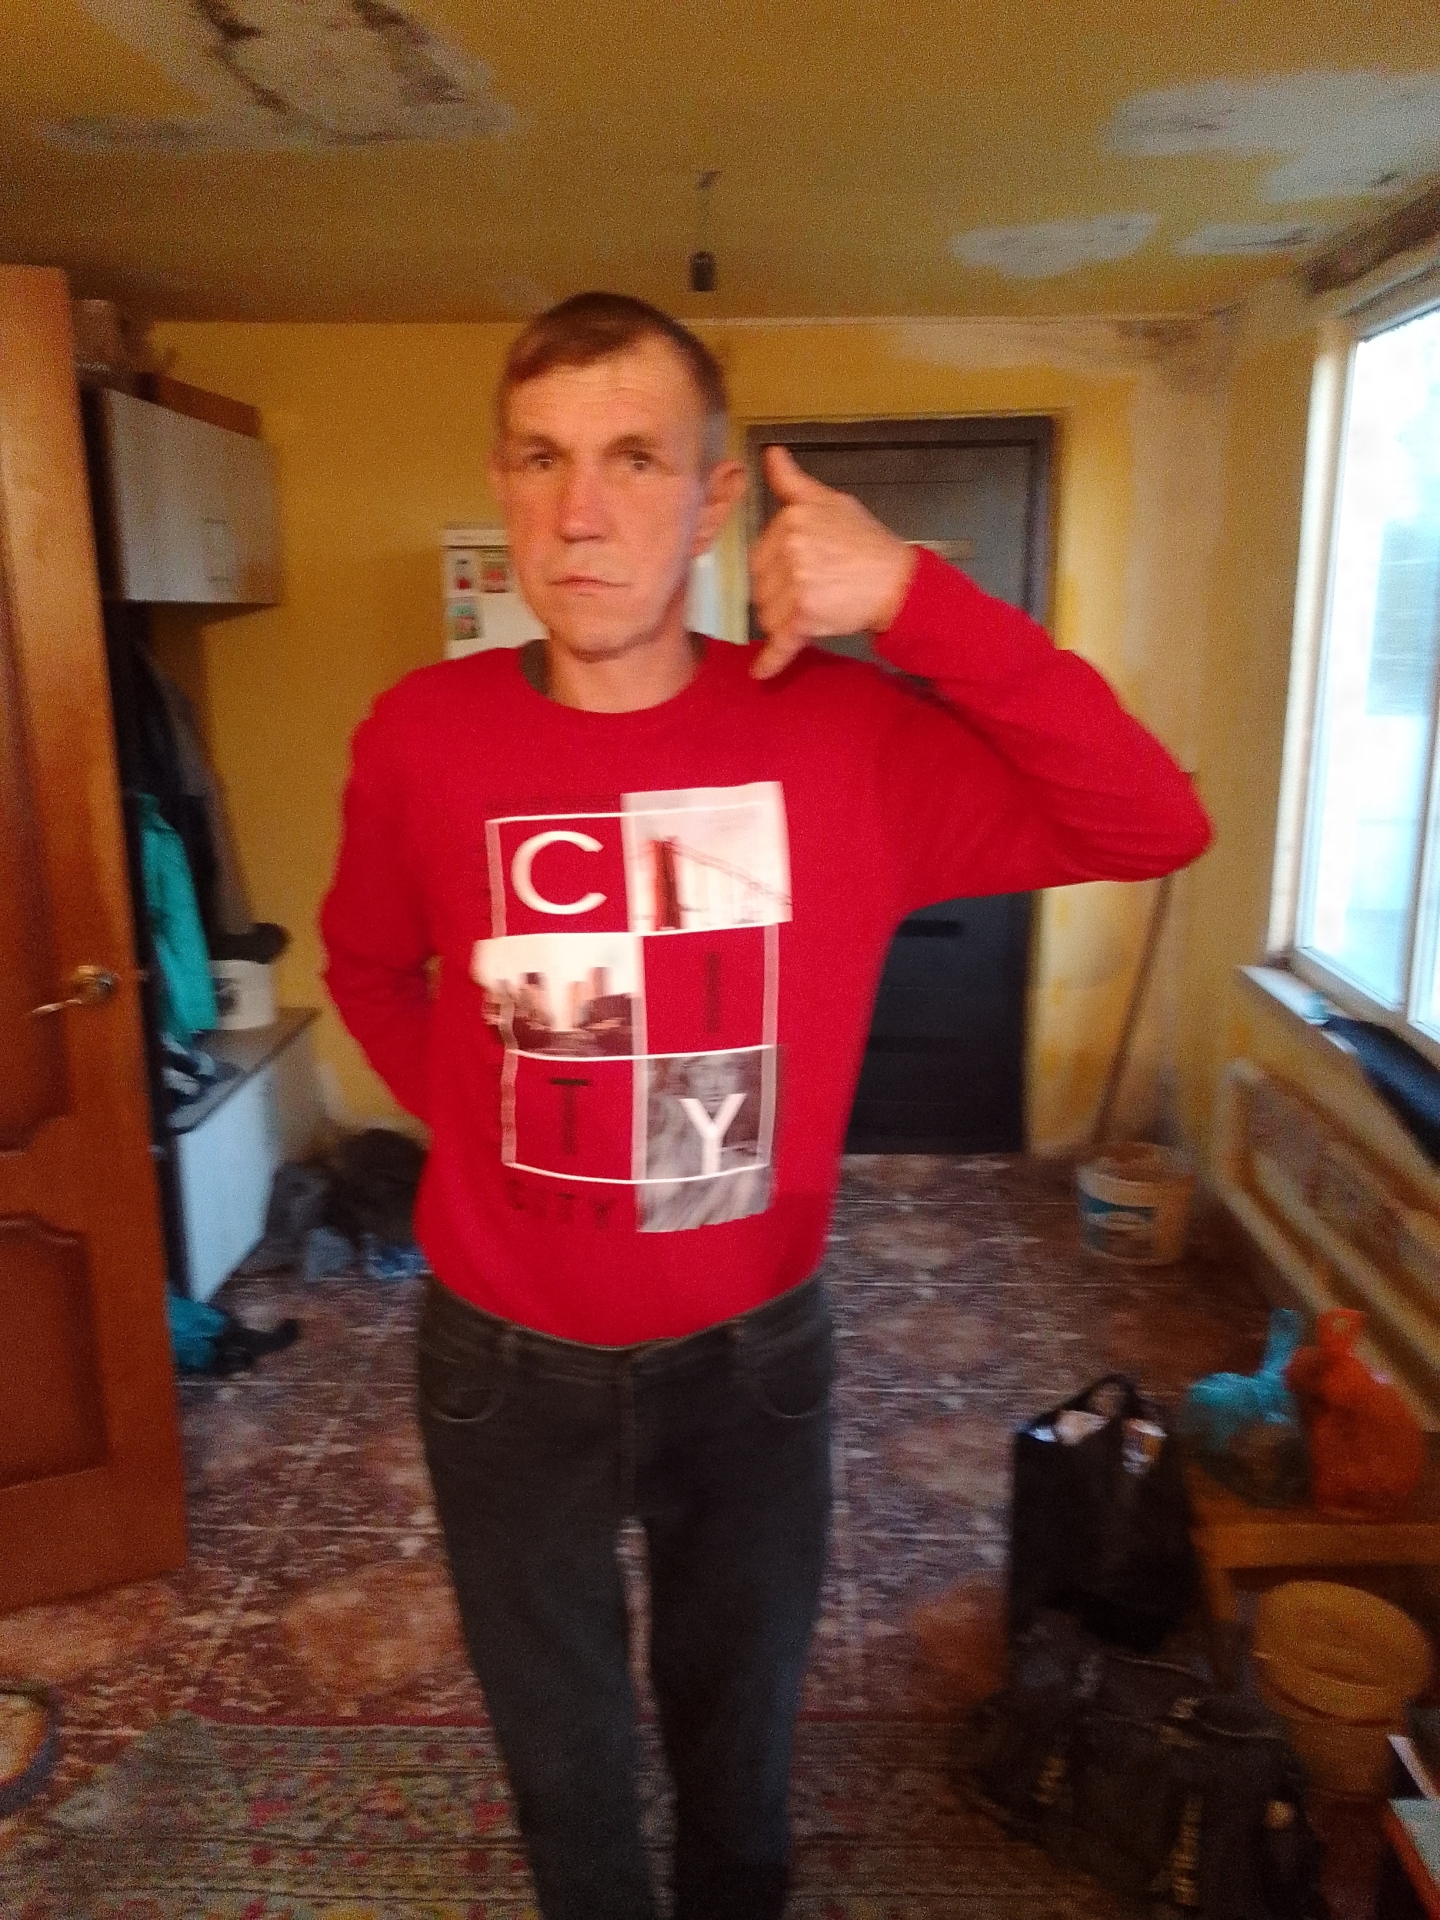
Label: noise